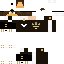
A male human skin with dark skin, wearing brown bald dressed in a blue hoodie and black pants, featuring a closed mouth.